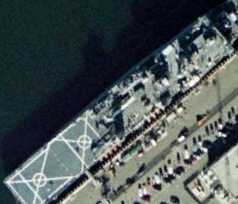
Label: combat